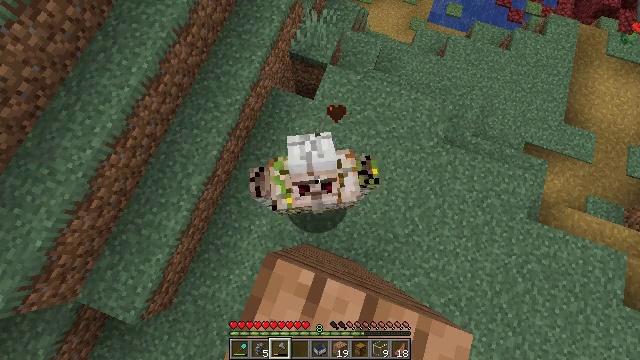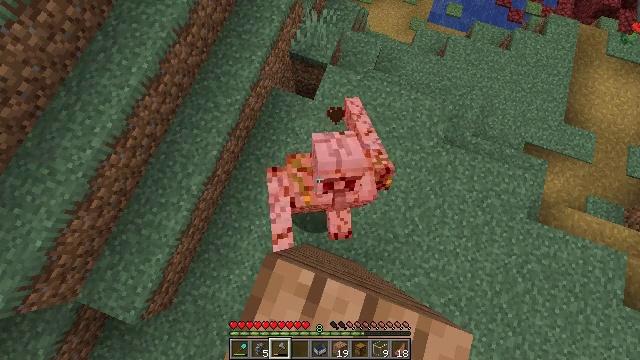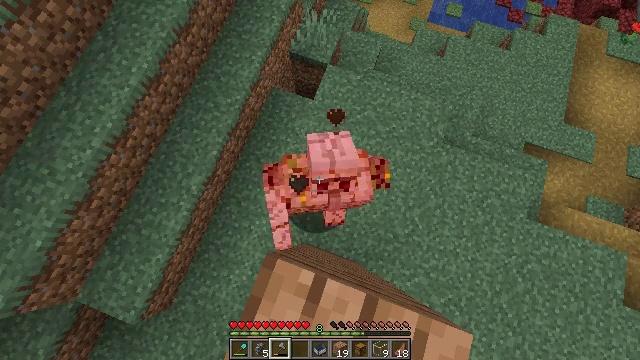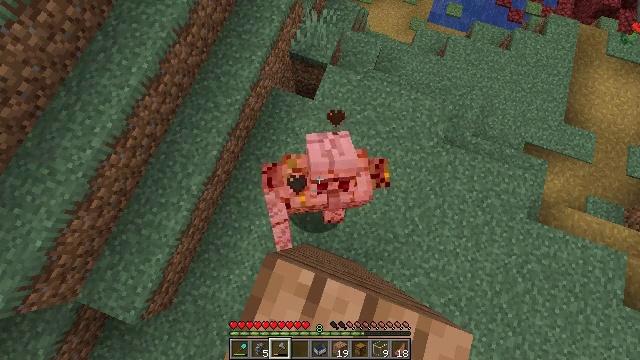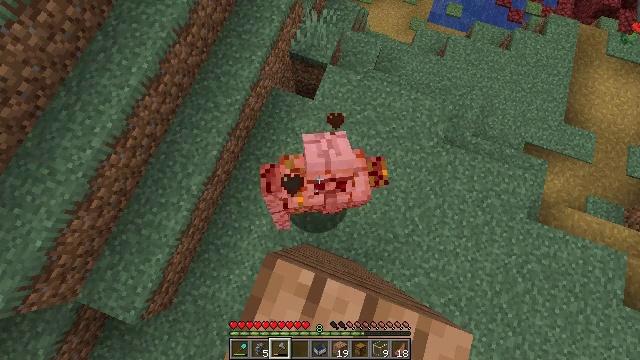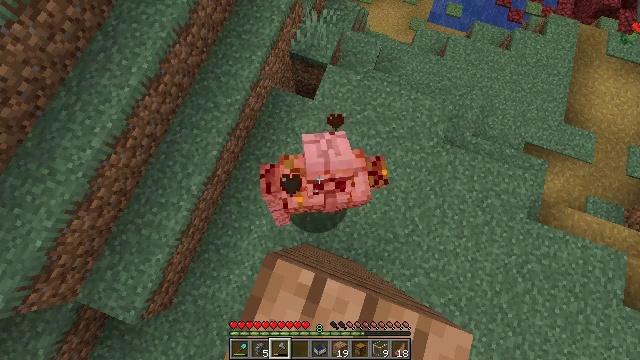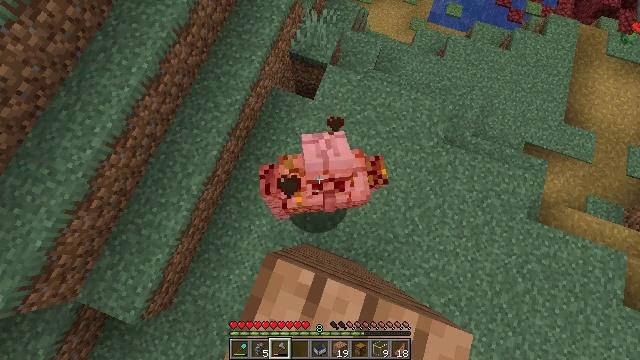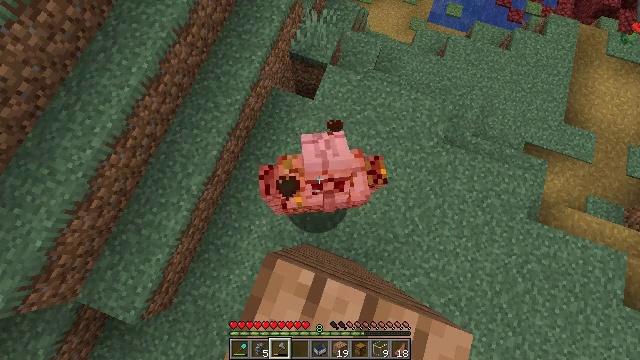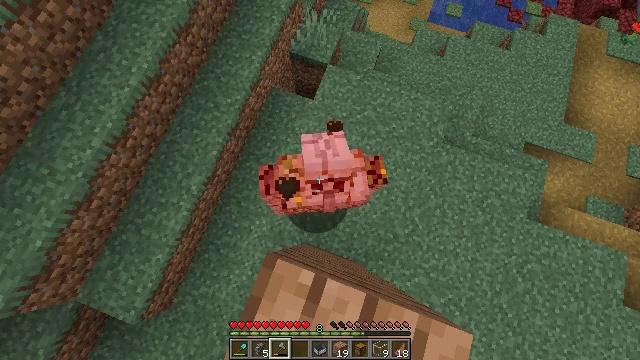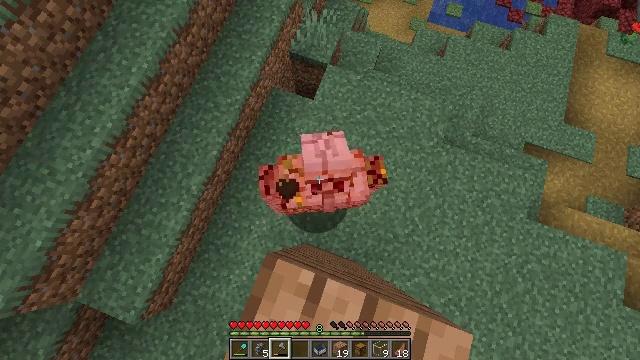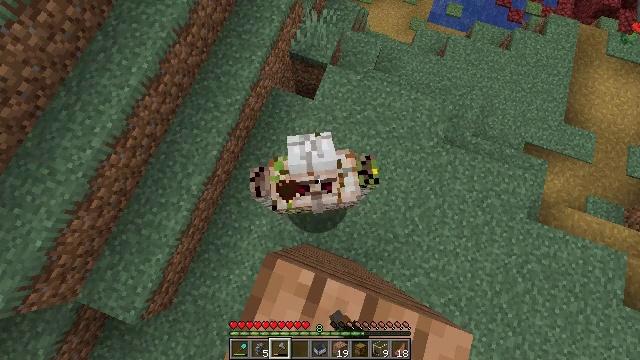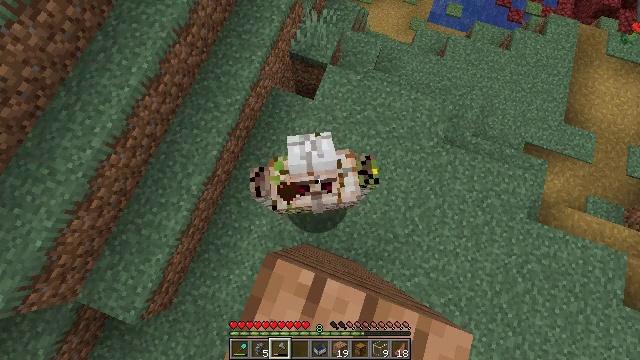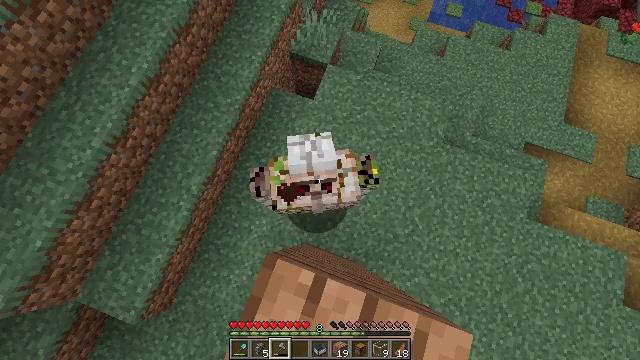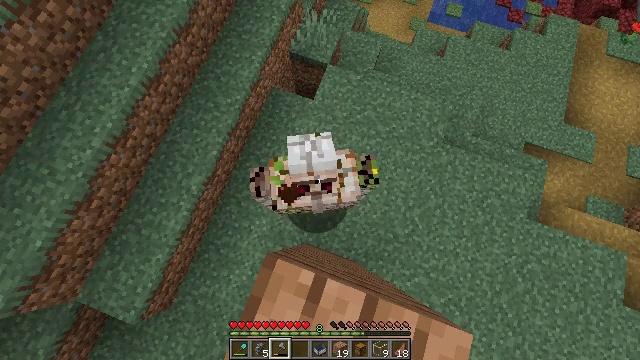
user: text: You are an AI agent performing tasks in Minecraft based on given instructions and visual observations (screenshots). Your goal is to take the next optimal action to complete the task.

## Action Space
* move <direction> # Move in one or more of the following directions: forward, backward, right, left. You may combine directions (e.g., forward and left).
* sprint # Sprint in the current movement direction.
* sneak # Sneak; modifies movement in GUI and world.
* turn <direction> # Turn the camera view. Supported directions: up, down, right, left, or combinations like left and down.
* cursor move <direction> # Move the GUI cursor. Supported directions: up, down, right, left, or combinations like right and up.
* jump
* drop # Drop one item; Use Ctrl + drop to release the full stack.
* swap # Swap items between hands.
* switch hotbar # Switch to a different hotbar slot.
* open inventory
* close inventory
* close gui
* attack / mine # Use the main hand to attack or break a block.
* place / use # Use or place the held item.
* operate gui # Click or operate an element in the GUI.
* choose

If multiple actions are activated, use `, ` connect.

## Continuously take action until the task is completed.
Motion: motion action
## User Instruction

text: Battle the village protector.
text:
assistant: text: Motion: sneak, attack / mine
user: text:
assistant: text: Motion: sneak
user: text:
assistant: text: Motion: sneak
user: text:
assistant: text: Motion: sneak
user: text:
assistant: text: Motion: sneak
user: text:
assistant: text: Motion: sneak
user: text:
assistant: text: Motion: sneak
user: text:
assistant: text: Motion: sneak
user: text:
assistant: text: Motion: sneak, attack / mine
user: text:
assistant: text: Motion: sneak, attack / mine
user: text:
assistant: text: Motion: sneak, attack / mine
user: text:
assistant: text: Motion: sneak, attack / mine
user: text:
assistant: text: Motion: sneak, attack / mine
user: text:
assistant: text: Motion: sneak